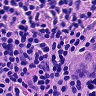
Metastatic tissue present: no